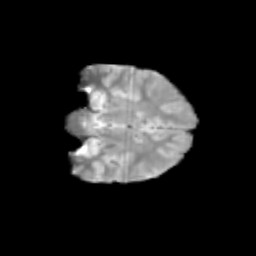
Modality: T2w
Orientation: coronal
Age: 12
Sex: female
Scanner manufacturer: siemens
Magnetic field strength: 3 T
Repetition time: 3.8 s
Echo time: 0.07 s